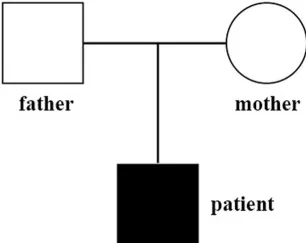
Peripheral blood smear and family tree of the patient. (B), Family tree of a Chinese family with the patient exhibiting hereditary spherocytosis. Square and circle denote male and female, respectively.
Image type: radiology (x_ray)